Field crop: tomato
Growth stage: 1
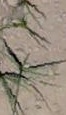
Species: cyperus